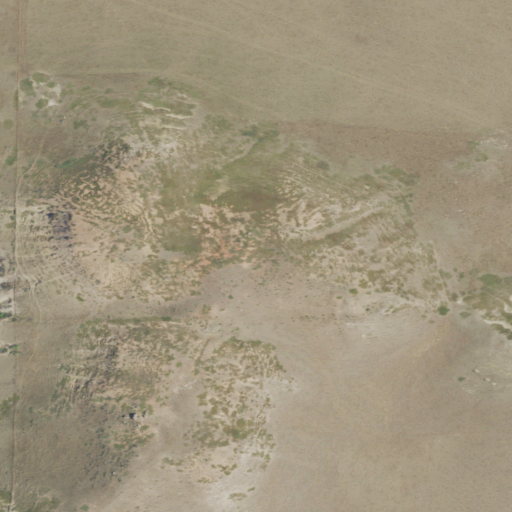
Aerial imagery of mountain in Montana named Baird Butte containing grassland, shrub, barren land, and cultivated crops